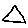
Label: triangle